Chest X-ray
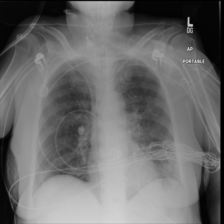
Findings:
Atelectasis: negative
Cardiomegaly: negative
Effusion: negative
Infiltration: negative
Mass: negative
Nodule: negative
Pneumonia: negative
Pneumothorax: negative
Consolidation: negative
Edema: negative
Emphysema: negative
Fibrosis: negative
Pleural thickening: negative
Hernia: negative